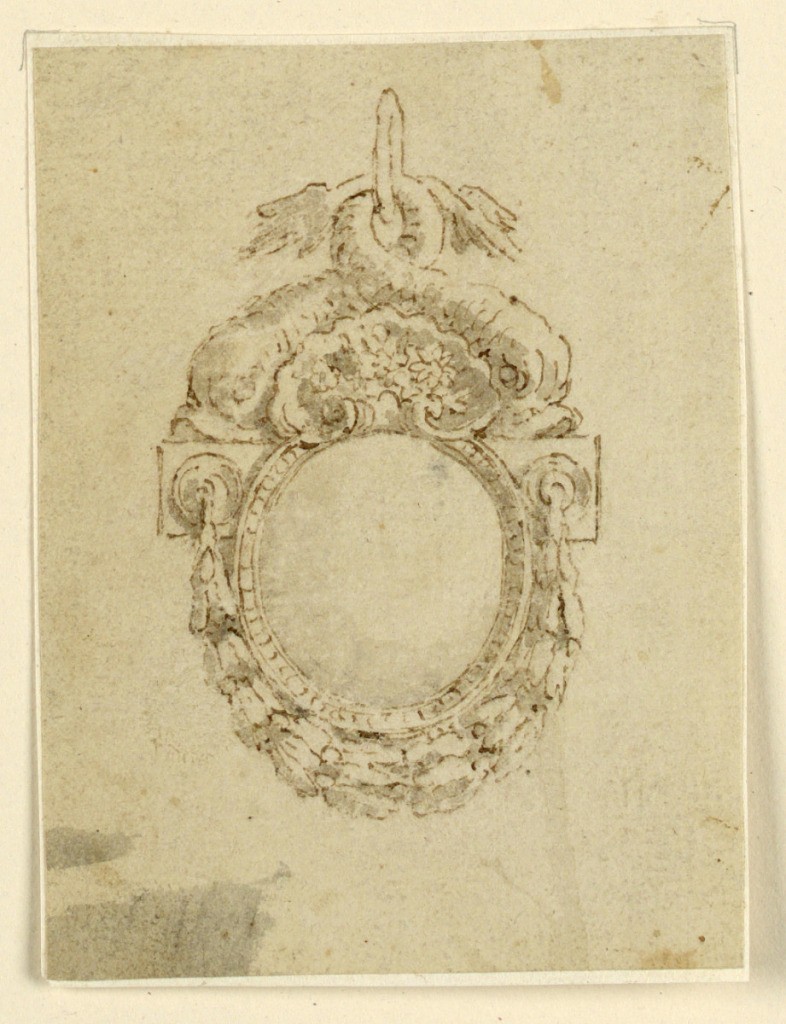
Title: Design for pendant with dolphins
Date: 16th century
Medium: Pen, sepia, brush, grey water color. Light grey paper
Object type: Drawing
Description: Vertical rectangle. An oval diamond is framed by mouldings, with, on top, a shell with flowers inside. The outer frame consists below of a festoon hanging from rings fastened to a base, upon which, standing upright and crossing their tails, two dolphins support a ring.